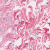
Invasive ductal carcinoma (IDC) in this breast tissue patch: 0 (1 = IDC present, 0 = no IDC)